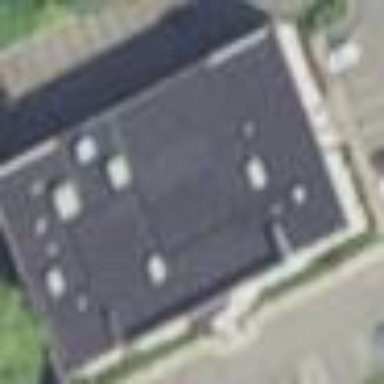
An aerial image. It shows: Building.